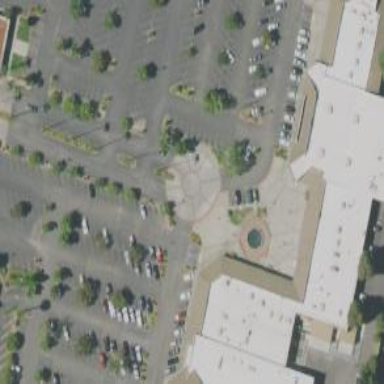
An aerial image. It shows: Parking space.